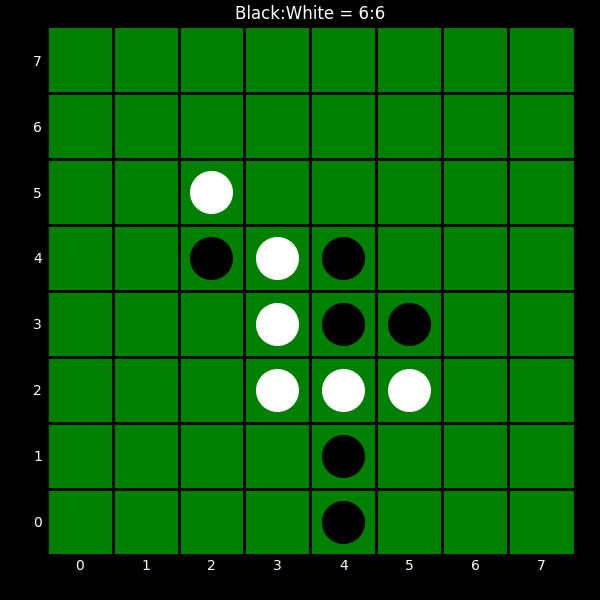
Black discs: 6
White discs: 6